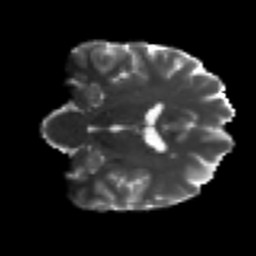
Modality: T2w
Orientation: coronal
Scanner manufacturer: siemens
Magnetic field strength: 3 T
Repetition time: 9.6 s
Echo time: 0.077 s